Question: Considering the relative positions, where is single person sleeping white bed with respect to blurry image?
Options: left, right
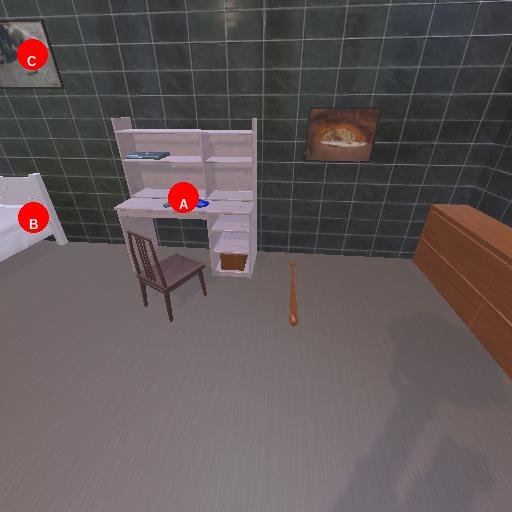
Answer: left